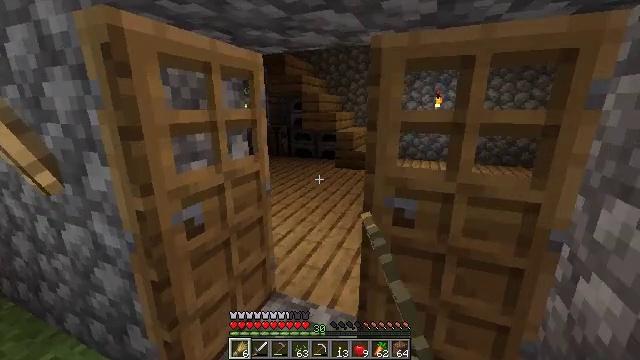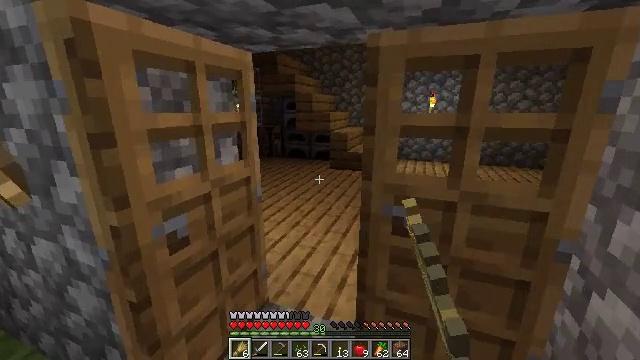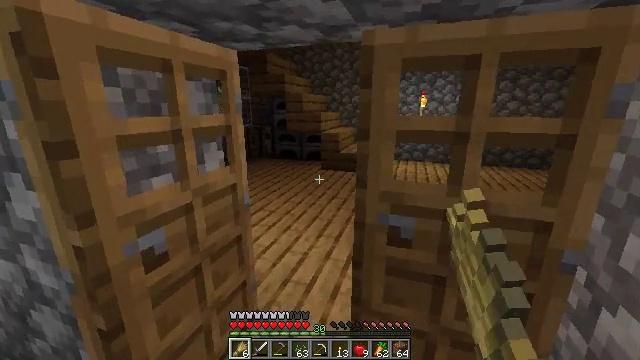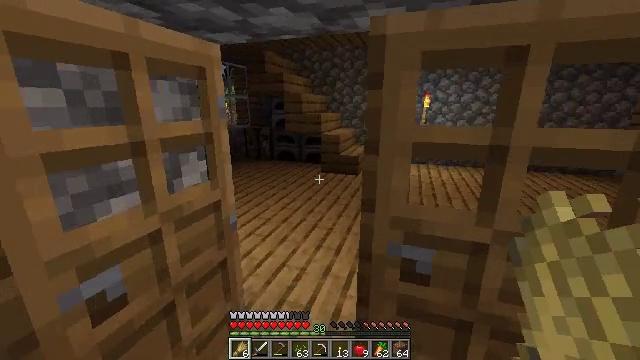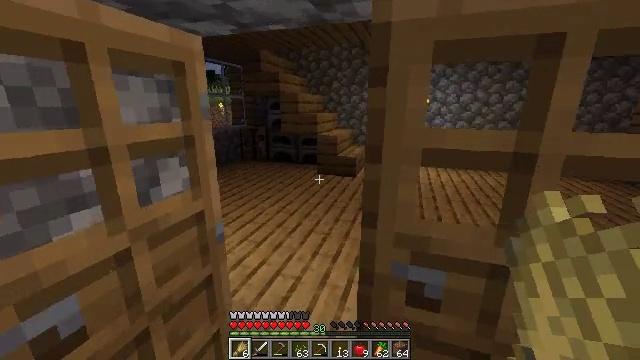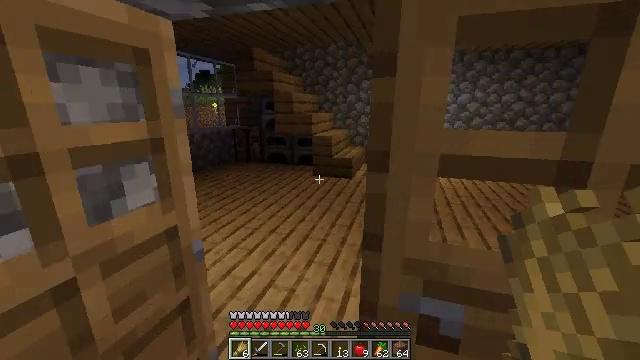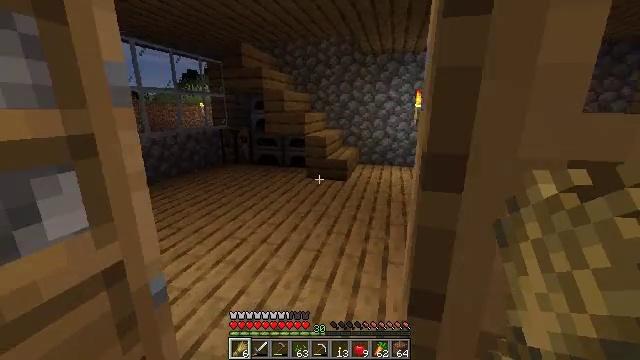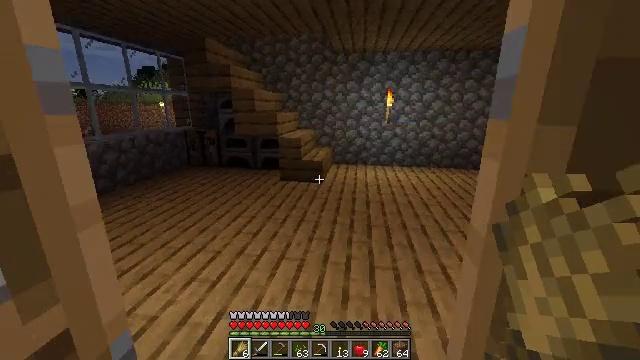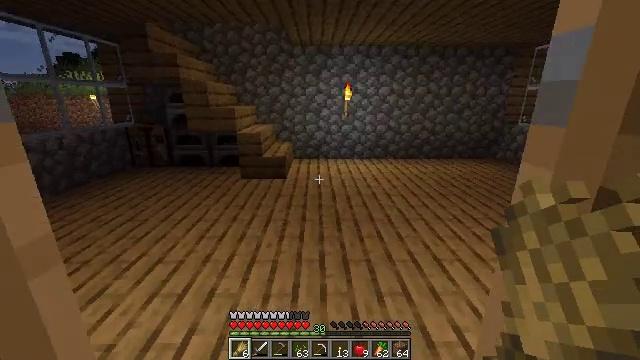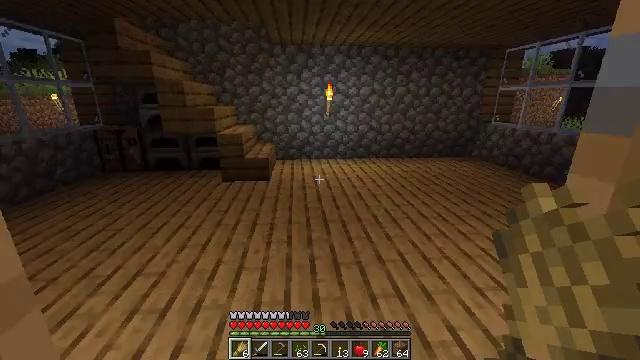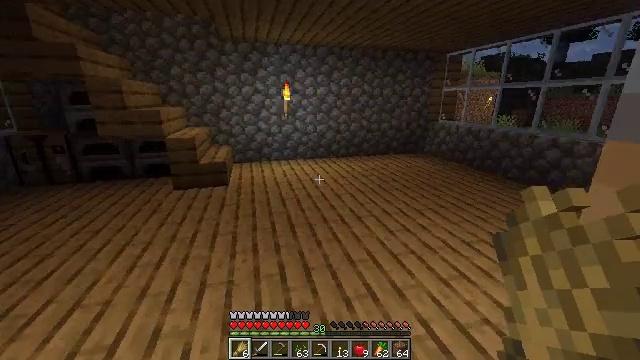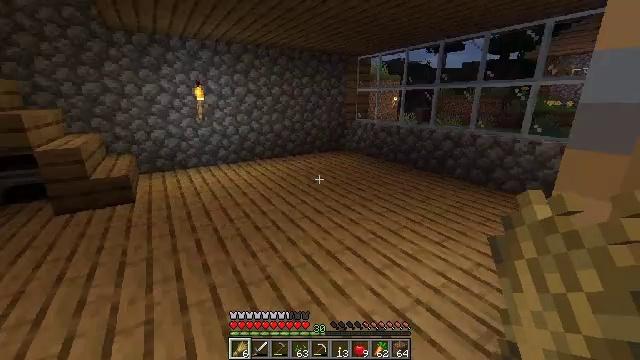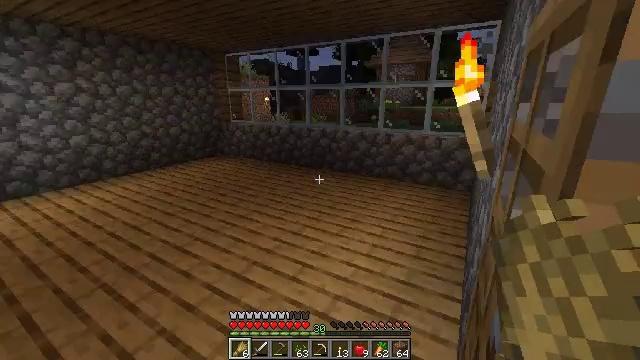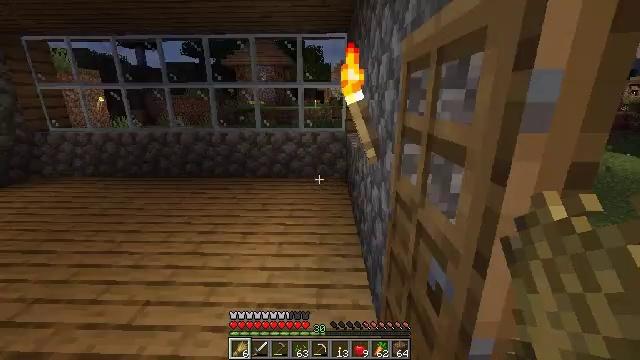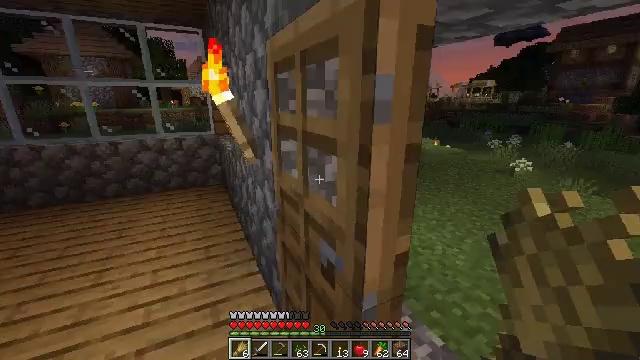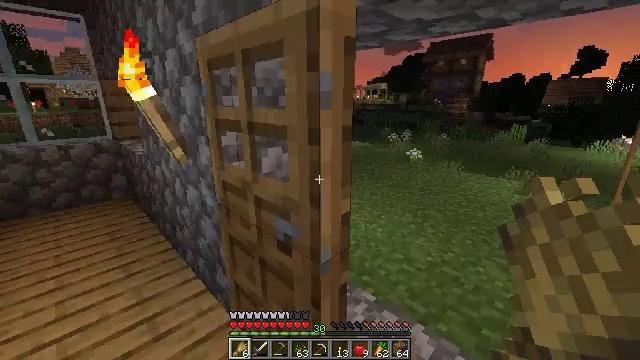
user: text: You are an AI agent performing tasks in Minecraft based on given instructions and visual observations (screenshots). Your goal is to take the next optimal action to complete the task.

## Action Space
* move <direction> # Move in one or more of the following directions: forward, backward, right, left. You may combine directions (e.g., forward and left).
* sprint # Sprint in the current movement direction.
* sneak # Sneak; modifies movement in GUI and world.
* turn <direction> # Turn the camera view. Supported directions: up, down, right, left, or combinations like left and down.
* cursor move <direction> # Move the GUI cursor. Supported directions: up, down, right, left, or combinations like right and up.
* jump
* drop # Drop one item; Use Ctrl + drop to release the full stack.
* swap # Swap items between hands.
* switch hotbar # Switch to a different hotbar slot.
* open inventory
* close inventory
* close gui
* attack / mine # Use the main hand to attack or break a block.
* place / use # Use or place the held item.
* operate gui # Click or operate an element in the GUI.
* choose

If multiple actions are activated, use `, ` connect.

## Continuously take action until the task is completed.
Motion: motion action
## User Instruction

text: Collect oak log for crafting.
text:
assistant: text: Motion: move forward, turn right
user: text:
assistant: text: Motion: move forward, turn right
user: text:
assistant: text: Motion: move forward
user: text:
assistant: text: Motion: move forward
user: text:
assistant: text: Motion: move forward
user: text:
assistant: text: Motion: move forward and move left, turn right
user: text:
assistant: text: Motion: move forward and move left, turn right
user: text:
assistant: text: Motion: move forward and move left, turn right and down
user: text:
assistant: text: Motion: move forward and move left, turn right
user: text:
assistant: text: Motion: move forward and move left, turn right
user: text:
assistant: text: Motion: move forward and move left, turn right
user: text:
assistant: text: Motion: move left, turn right
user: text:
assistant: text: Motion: move back and move left, turn right
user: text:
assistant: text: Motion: move back and move left, turn right
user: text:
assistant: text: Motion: move back, turn right
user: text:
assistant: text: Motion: move back, turn right
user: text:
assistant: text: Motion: move back, turn right
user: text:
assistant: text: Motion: move back, turn right
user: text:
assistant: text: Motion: turn right
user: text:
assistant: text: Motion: turn right and down
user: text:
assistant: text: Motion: turn right
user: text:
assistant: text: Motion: no_op
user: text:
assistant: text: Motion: no_op
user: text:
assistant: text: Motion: no_op
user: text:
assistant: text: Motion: move left
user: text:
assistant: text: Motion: move left
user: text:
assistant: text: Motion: move left
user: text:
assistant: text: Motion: move forward and move left, turn right
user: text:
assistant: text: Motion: move forward and move left, turn right
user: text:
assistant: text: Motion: move forward and move left, turn right